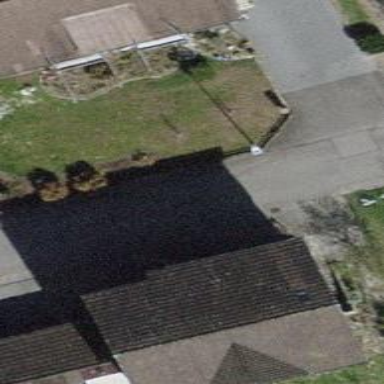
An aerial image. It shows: Building with tile roof.